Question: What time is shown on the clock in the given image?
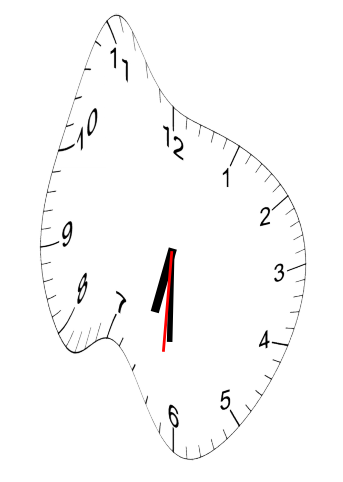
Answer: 06:30:31